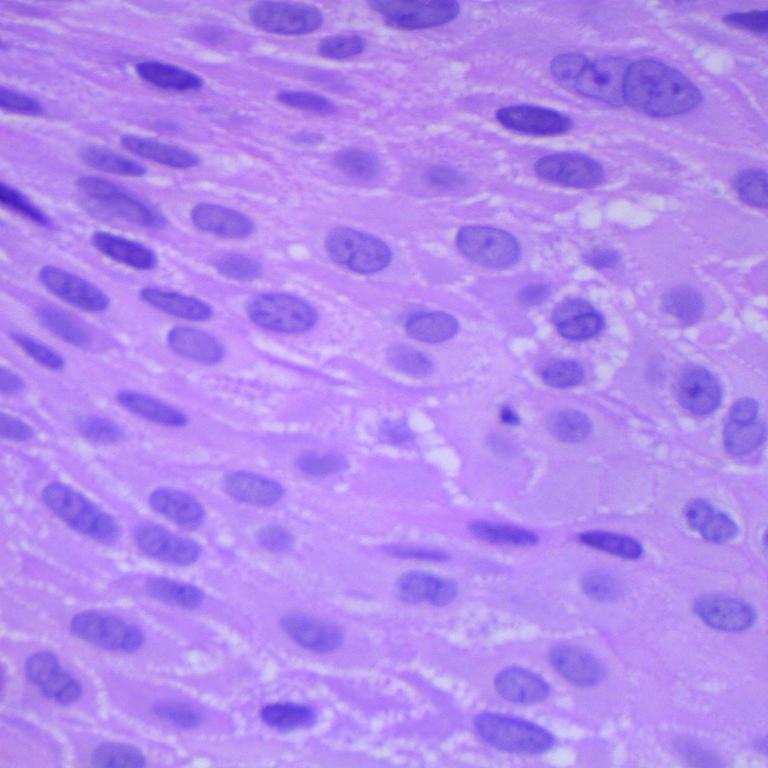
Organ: lung
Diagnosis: squamous carcinomas